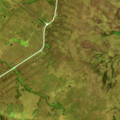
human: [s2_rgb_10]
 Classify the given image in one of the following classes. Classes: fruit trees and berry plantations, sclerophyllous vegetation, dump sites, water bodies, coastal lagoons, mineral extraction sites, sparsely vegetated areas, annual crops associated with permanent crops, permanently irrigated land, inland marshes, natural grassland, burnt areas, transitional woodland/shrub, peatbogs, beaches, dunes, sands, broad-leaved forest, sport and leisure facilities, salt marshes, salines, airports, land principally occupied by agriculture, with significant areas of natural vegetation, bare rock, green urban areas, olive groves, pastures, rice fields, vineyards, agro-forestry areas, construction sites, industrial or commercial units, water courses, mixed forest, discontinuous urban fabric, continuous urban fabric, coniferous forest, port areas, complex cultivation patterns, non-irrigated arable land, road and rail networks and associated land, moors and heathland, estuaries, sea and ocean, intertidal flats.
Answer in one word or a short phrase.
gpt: peatbogs